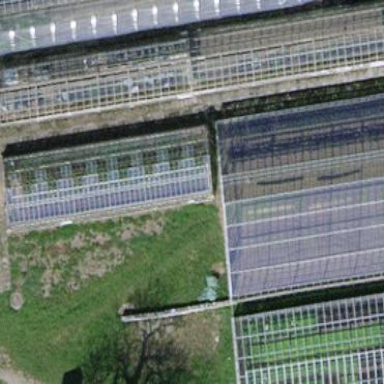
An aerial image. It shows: Greenhouse.